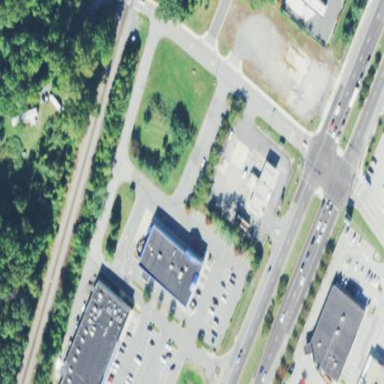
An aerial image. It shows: Retail area.